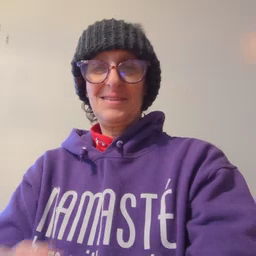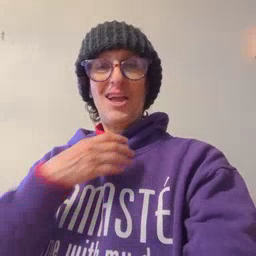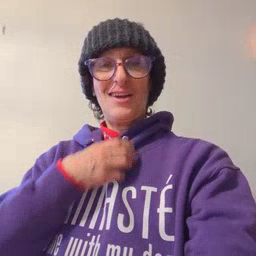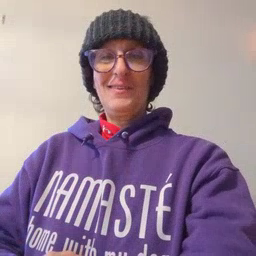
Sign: hungry